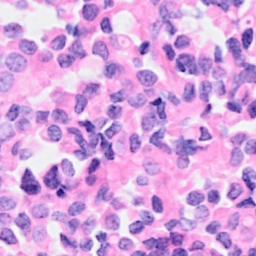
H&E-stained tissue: Breast